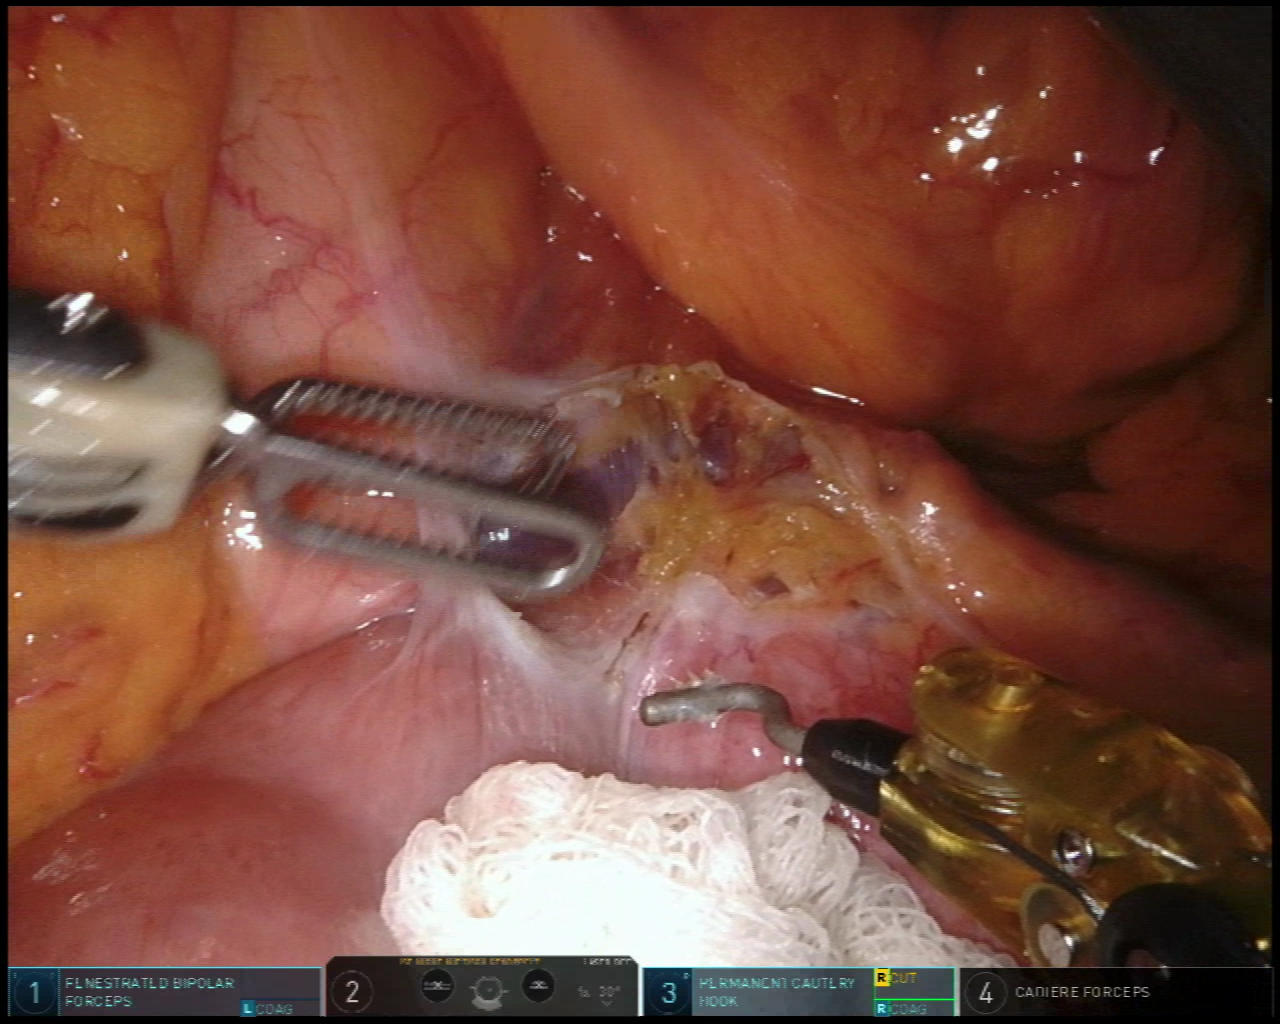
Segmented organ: intestinal_veins
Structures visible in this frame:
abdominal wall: no
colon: no
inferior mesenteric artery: no
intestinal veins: yes
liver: no
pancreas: no
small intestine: no
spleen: no
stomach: no
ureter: no
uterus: no
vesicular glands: no